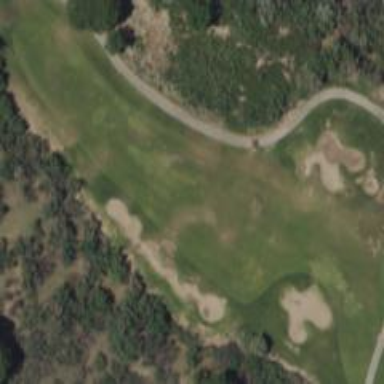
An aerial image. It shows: Golf fairway in the image.